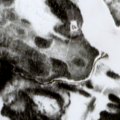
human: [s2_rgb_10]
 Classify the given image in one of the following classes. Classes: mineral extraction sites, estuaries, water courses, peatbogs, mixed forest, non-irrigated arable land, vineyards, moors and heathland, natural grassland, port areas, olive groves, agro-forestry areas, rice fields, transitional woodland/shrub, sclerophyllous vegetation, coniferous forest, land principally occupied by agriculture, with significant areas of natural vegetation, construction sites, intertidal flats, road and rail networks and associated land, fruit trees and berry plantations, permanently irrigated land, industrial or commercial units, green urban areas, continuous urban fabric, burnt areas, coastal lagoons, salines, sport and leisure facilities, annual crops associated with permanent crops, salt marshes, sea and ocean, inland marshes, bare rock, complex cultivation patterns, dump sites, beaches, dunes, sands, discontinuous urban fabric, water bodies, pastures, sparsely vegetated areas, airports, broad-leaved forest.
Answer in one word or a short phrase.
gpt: coniferous forest, peatbogs, water bodies